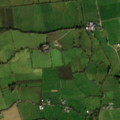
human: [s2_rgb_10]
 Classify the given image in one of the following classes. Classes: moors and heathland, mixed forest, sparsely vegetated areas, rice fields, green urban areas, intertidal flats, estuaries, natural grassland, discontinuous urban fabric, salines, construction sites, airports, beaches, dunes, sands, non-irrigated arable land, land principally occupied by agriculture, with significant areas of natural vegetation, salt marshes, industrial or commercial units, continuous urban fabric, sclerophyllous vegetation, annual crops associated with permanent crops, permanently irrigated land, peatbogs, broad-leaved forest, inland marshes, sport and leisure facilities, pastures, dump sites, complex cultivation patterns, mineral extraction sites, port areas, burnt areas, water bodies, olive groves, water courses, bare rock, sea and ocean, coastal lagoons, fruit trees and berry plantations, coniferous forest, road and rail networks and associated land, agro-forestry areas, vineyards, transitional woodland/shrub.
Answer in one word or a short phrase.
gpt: non-irrigated arable land, pastures, complex cultivation patterns